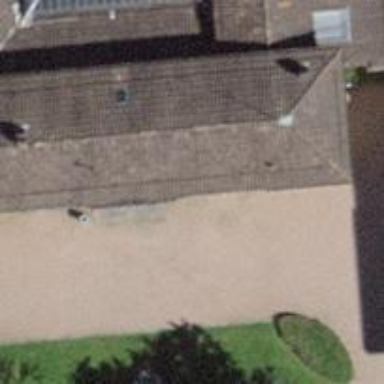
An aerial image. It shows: Museum.